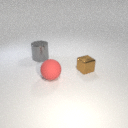
large gray metal cylinder to the left of small brown metal cube